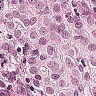
Metastatic tissue present: yes